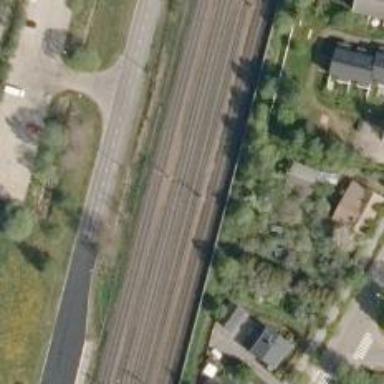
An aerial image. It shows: Railway signal.